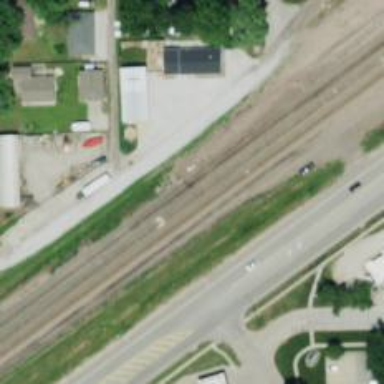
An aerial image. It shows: Railway siding for service.